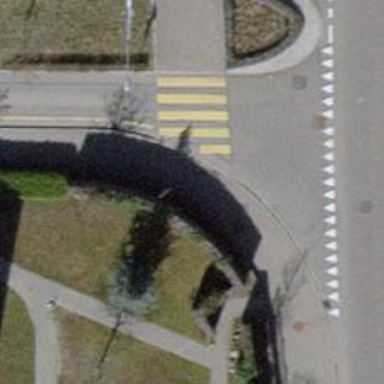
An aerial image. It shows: Kerb barrier.